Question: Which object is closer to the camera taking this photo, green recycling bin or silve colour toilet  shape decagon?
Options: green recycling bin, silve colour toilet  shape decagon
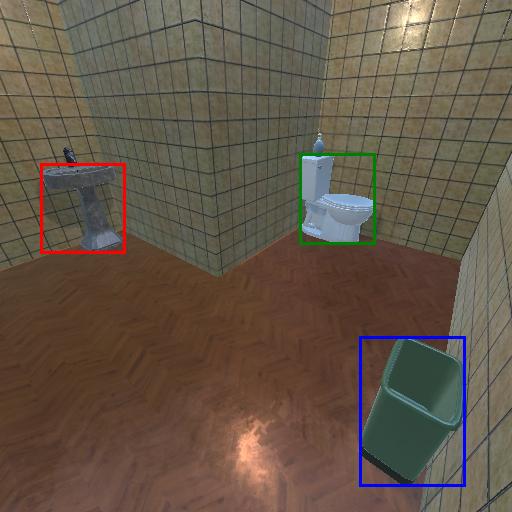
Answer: green recycling bin